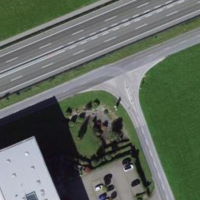
EUNIS habitat code: 57
Species observed at this site:
Buteo buteo